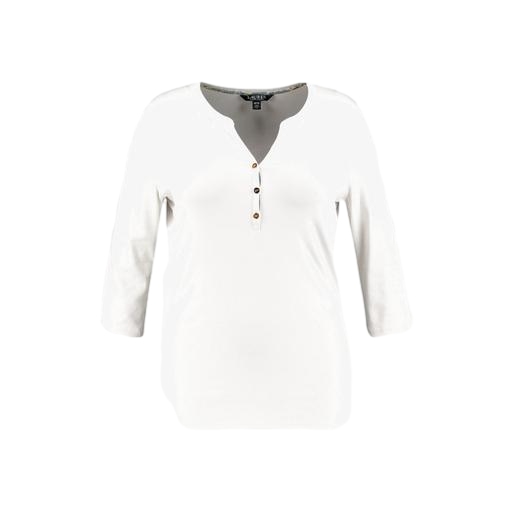
white three-quarter-sleeve top only macy, white henley tee, white plus size mock-neck top only macy, white background